Question: This is what I'm trying to achieve. It's possible using CSS only or images must be used ?

Thanks.
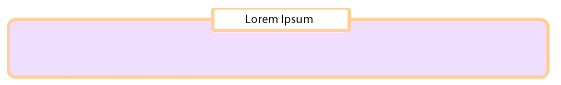
Answer: sdleihssirhc's answer is great if you want to use a fieldset, if you want to keep it to divs play around with this jsfiddle:
<URL>
Here I'm using position relative and placing it in the center of the other div and moving it up outside the container.
Note: this is using css3 rounded corners, so browsers without css3 support will see square corners.